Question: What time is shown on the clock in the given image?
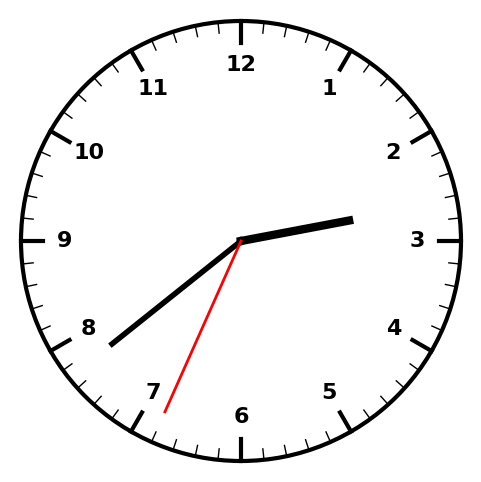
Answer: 02:38:34